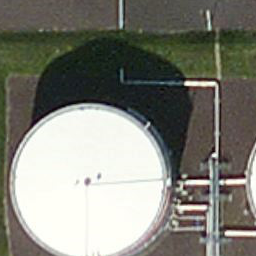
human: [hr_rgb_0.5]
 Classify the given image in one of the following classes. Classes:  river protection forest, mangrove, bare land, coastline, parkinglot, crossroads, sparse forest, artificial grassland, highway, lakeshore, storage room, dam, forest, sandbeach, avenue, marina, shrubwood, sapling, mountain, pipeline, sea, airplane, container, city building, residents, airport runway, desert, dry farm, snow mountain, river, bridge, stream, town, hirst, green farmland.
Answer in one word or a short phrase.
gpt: storage room